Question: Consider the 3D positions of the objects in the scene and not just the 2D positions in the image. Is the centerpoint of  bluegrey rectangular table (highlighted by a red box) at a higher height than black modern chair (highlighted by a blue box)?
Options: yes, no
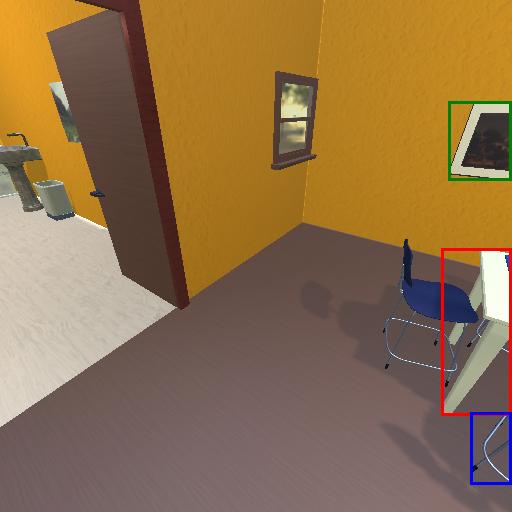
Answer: yes